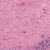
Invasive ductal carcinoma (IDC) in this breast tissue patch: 0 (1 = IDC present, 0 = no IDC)